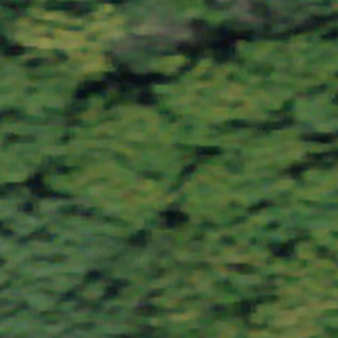
Label: other